Interaction volume radius: 5 \u00c5
Interaction volume height: 25 \u00c5
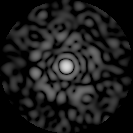
Disorder parameter: 0.8554